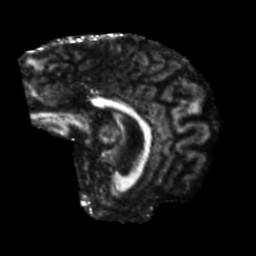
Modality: FA
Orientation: sagittal
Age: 61
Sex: male
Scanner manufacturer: siemens
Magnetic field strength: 3 T
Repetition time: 5.25 s
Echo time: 0.08 s